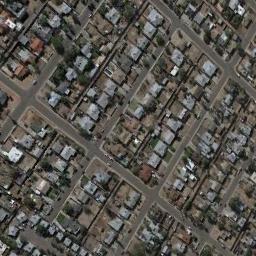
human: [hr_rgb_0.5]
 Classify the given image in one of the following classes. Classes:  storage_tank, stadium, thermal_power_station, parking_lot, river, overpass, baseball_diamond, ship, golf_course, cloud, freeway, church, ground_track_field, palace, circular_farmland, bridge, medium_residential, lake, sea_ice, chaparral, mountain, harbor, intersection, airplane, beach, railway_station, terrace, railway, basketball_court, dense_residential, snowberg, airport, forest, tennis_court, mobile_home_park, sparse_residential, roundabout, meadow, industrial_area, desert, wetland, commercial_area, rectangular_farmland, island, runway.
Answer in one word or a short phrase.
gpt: dense_residential